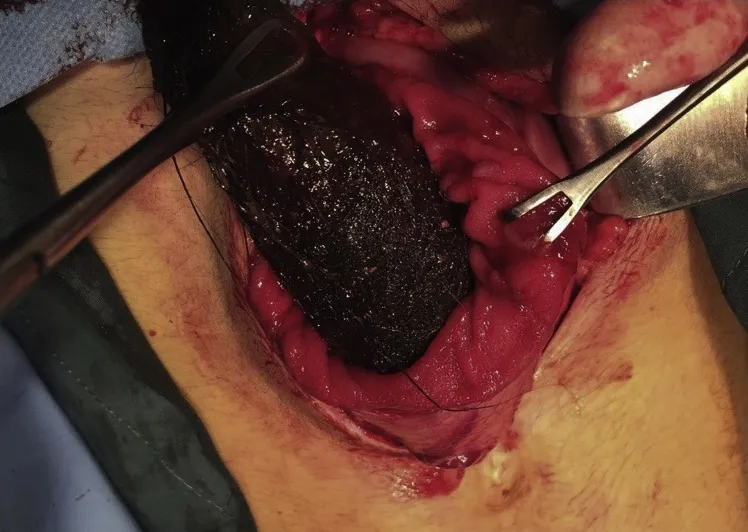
Intraoperative picture showing the hair ball being extracted from the stomach.
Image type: medical_photograph (other_medical_photograph)